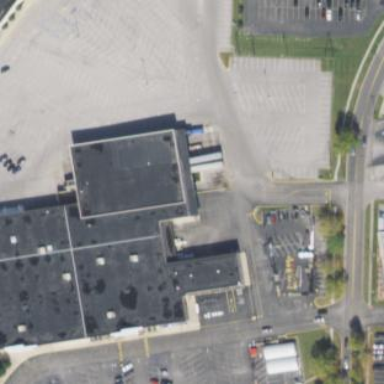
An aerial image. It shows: Department store.